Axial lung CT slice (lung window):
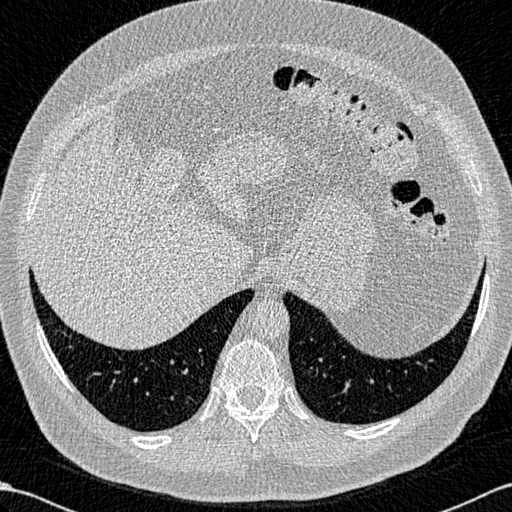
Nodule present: no